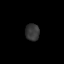
Tissue: skin
Cell type: Epithelial cells
Senescence score: 0.2559
Nuclear area (px): 233
Mean DAPI intensity: 54.03